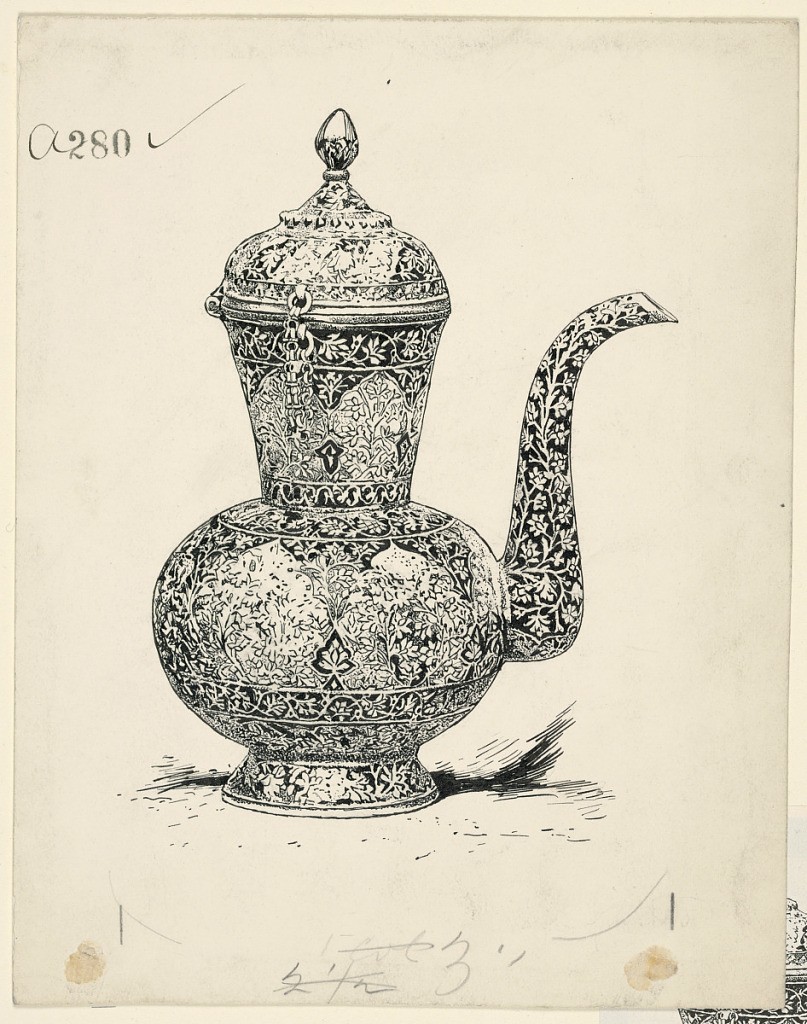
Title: Ewer of Solid Silver made at Ispahan
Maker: Harry Fenn, American, 1845–1911
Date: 1886
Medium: Pen and black ink on paperboard
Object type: Drawing
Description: A ewer seen from the side.  The entire surface is covered with bands of floral ornament.